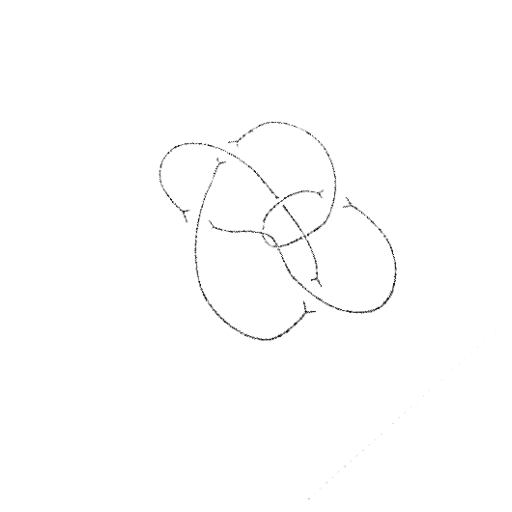
Crossing number: 8